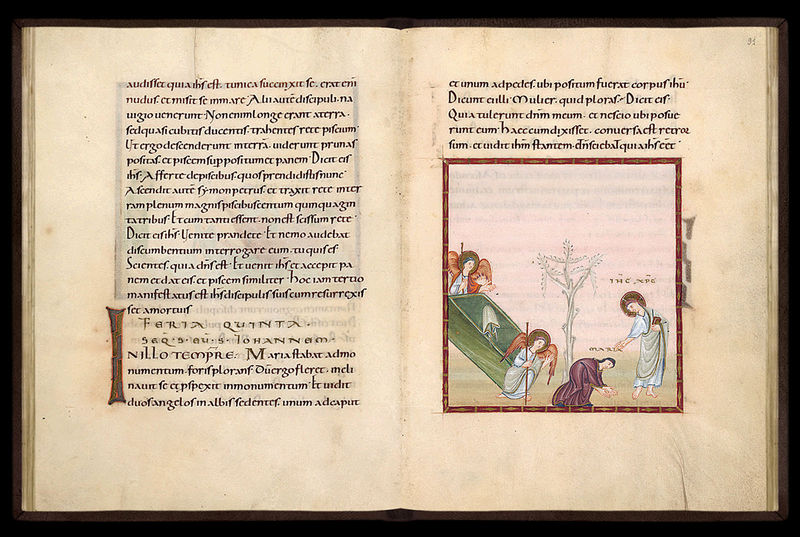
Titel: Egbert- Codex (Codex Egberti)
Institution: Trier, Stadtbibliothek/Stadtarchiv
Schlagwörter: baum, flügel, grün, zeichnung, rot, malerei, bibel, johannes, rahmen, bild, fünf, gold, gebeugt, engel, schrift, stab, tag, violett, buch, kreuz, illustration, text, initiale, pergament, heiligenschein, sarg, grab, jesus, knieend, verneigen, heilige, maria, buchseiten, magdalena, handschrift, abbildung, latein, wunder, buchmalerei, irisch, karolingisch, kapital, bid, fl+gel, in illo tempere